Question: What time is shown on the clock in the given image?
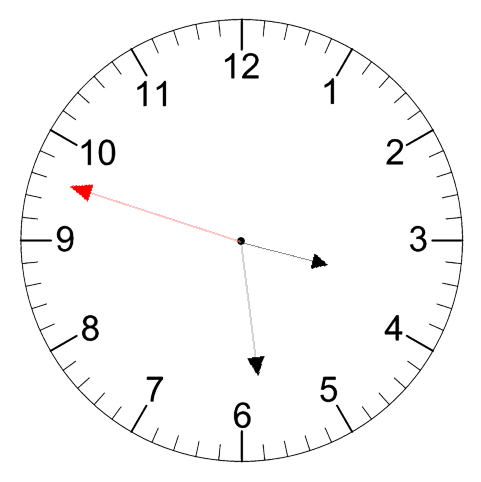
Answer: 03:28:48